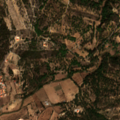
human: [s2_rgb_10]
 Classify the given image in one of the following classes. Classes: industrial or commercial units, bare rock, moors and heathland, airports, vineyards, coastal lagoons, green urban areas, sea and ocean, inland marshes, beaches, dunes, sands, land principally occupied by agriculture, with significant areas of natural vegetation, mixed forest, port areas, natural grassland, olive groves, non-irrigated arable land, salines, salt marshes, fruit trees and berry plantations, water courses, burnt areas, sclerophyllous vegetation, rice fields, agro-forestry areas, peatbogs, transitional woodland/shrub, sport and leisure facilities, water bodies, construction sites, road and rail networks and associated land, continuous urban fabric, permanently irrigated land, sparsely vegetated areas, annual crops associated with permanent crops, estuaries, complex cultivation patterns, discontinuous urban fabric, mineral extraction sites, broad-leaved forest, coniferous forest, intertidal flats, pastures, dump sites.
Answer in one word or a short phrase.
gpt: discontinuous urban fabric, complex cultivation patterns, agro-forestry areas, broad-leaved forest, coniferous forest, mixed forest, transitional woodland/shrub